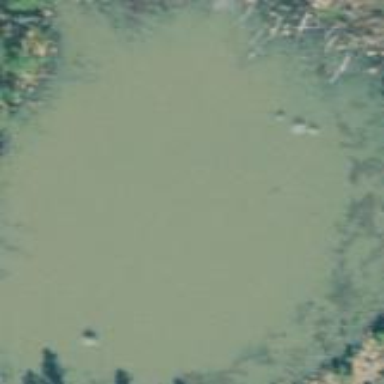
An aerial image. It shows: Lake or pond formed by natural water.